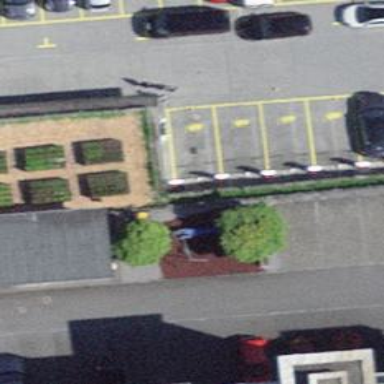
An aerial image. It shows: Charging station.